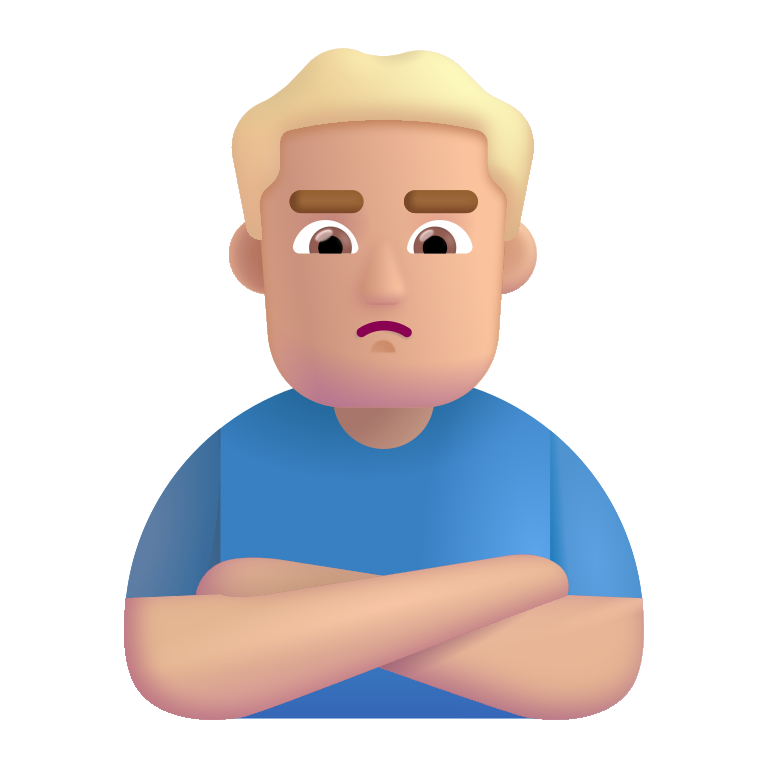
man pouting color  light